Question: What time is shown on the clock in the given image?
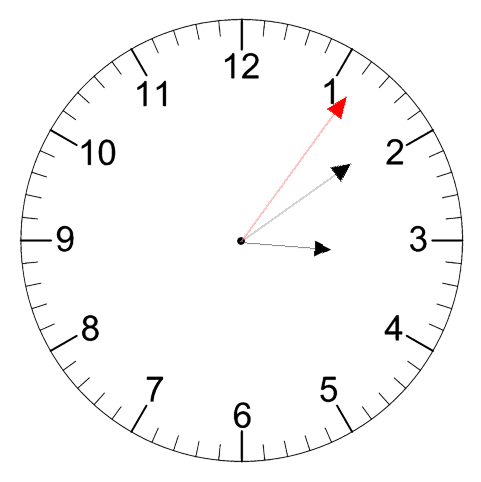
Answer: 03:09:06